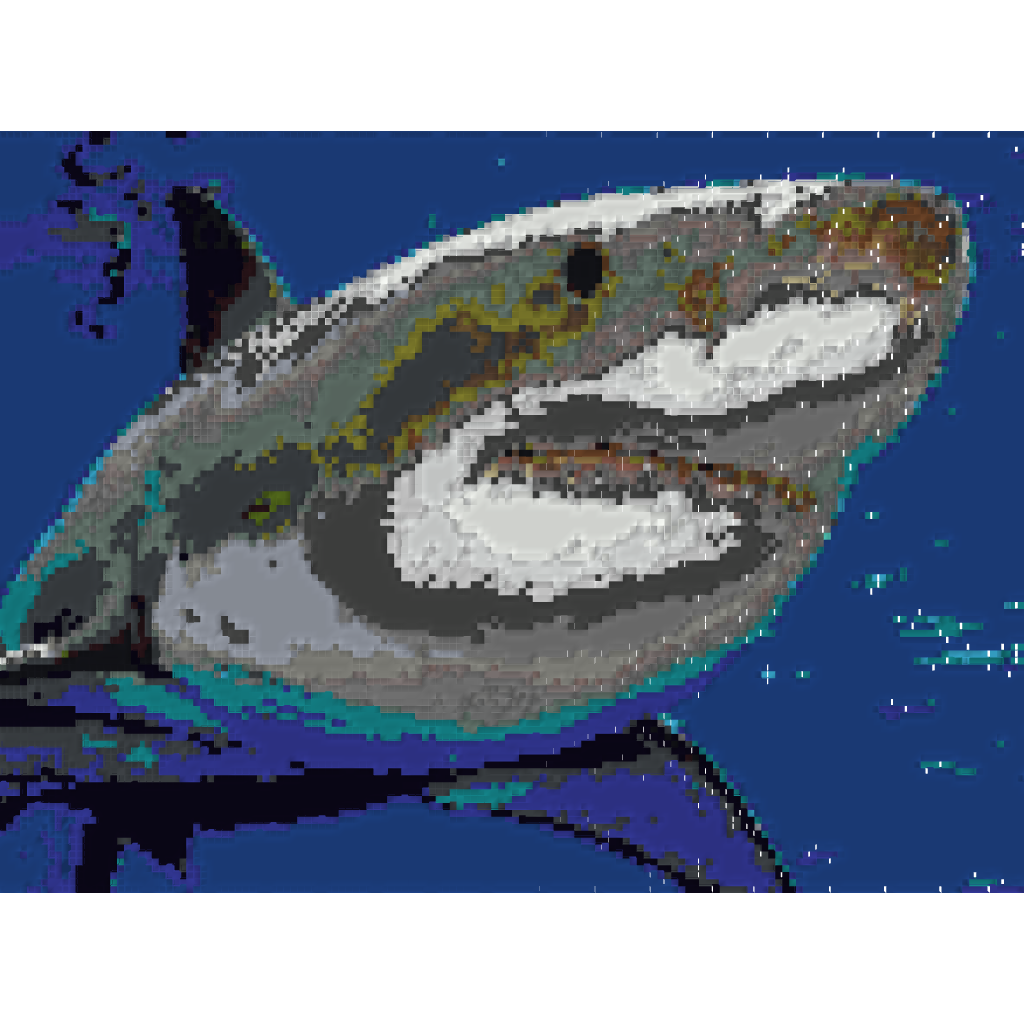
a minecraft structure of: Shark